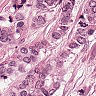
Metastatic tissue present: yes